Question: I've used the below code to bind the odata services to sapui5 table
I was not able to get the data from the oData service to the SAPui5 table, odata is stored in separate vpn client. I'm using reverse proxy server to retrieve the data
Error in the console is shown in the below link

Code:
'''
//Creating the instance of oData model
var oModel = new sap.ui.model.odata.v2.ODataModel("http://admin-think:88/sap/...",{useBatch : true});
sap.ui.getCore().setModel(oModel,"model1");
console.log(oModel);
// Create instance of table
var oTable = new sap.ui.table.Table({
visibleRowCount : 6,
selectionMode: sap.ui.table.SelectionMode.Single,
navigationMode: sap.ui.table.NavigationMode.scrollbar,
selectionBehavior: sap.ui.table.SelectionBehavior.RowOnly
});
// First column "Application"
oTable.addColumn(new sap.ui.table.Column({
label : new sap.ui.commons.Label({
text : "APPLICATION",
textAlign : "Center",
}),
template : new sap.ui.commons.TextView({
textAlign:"Center"}).bindProperty("text","model1>Applno"),
}));
// Bind model to table control
oTable.bindRows("model1>/");
'''
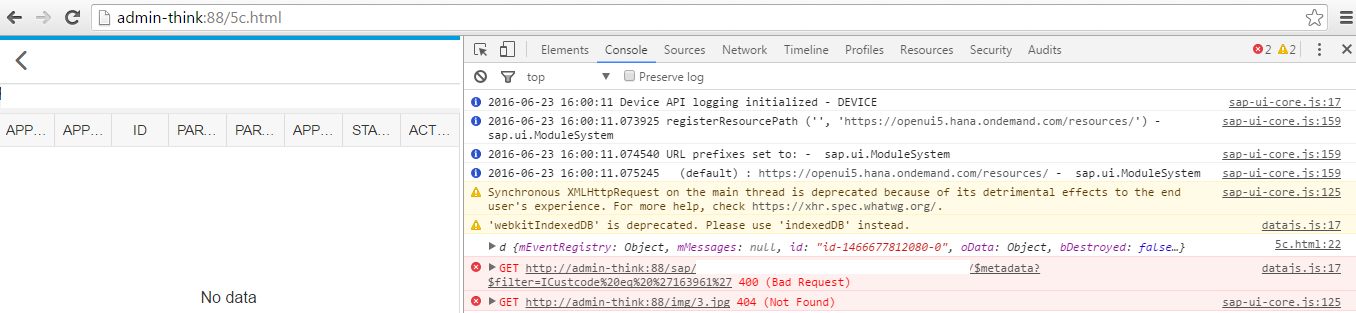
Answer: Your service end-point is probably incorrect in this line: 'var oModel = new sap.ui.model.odata.v2.ODataModel("http://admin- think:88/sap/...",{useBatch : true});'.
In the error output you sent, you can see that the application is trying to reach URL 'http://.../ZTEST1_SRV/CoreOpenAppSet()/$metadata'. This results in a 404 status, meaning that that service is not available on that URL. The right URL for the app to download metadata from should probably be 'http://.../ZTEST1_SRV/$metadata' instead.
To solve this, you should remove the 'CoreOpenAppSet()' portion of the variable you're passing to the ODataModel constructor. Instead you should call this 'Function Import' using the 'callFunction' of your ODataModel, i.e.: 'oModel.callFunction()'.
When the call of the function import completes and the returned promise is resolved, you can bind the result of the call to your UI using 'setBindingContext':
'''
var oPromise = oModel.callFunction("/CoreOpenAppSet");
oPromise.contextCreated().then(function(oContext) {
oView.setBindingContext(oContext);
});
'''
Also, it's a good practice to specify your model and endpoints in the manifest so that they're separated from your code. You can learn more about that here: <URL>